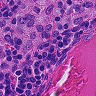
Metastatic tissue present: no